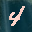
Label: 4